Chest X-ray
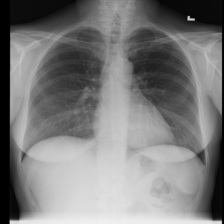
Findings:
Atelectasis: negative
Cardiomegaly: negative
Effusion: negative
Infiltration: negative
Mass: negative
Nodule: negative
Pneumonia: negative
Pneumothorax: negative
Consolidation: negative
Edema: negative
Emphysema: negative
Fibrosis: negative
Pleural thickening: negative
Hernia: negative